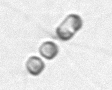
Label: Chaetoceros